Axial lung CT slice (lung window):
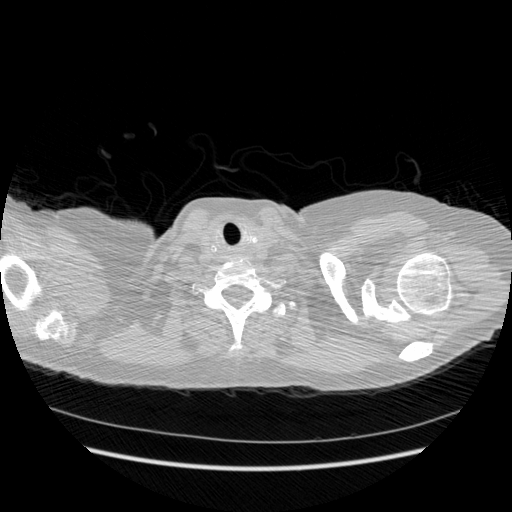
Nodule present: no